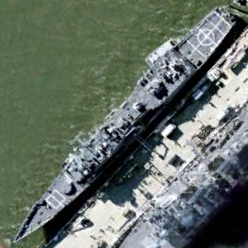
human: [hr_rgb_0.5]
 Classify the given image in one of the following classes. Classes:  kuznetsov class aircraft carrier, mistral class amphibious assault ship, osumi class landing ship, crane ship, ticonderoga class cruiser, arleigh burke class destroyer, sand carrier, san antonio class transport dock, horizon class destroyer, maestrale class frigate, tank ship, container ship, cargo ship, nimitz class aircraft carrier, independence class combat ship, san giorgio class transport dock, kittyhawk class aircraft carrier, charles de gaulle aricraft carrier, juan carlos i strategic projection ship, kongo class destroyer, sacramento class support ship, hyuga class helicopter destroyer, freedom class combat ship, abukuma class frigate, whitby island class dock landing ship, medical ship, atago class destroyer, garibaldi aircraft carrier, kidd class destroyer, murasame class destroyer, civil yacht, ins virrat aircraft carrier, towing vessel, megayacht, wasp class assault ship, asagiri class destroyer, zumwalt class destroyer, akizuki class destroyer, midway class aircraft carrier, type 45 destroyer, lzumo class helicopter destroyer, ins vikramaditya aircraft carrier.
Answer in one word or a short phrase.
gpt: Ticonderoga class cruiser